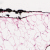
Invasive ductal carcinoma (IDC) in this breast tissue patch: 0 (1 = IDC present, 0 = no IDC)